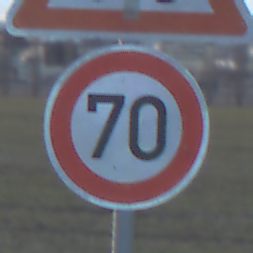
Verkehrszeichen: Geschwindigkeit70
Zusatzzeichen oben: RadverkehrRechts
Umgebung: Outdoor, Nature
Tageszeit: SunriseSunset
Wetter: PartlyCloudy
Licht: Natural
Jahreszeit: NotSpecified
Kontrast: LowContrast